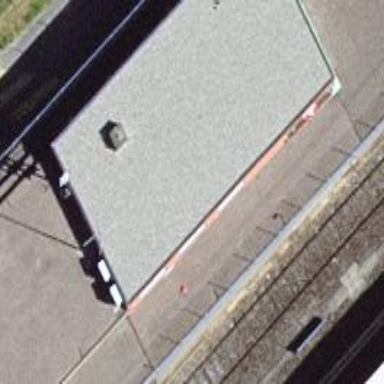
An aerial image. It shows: Train station building.